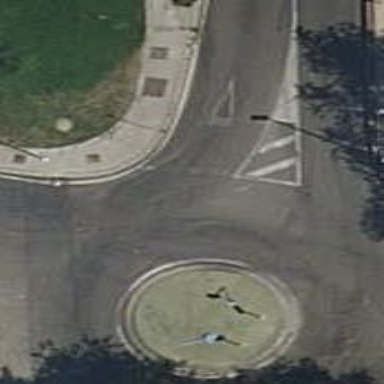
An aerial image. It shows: Roundabout on residential road.